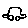
Label: car